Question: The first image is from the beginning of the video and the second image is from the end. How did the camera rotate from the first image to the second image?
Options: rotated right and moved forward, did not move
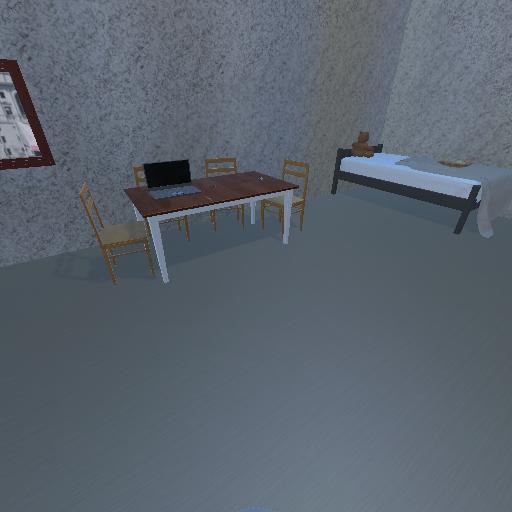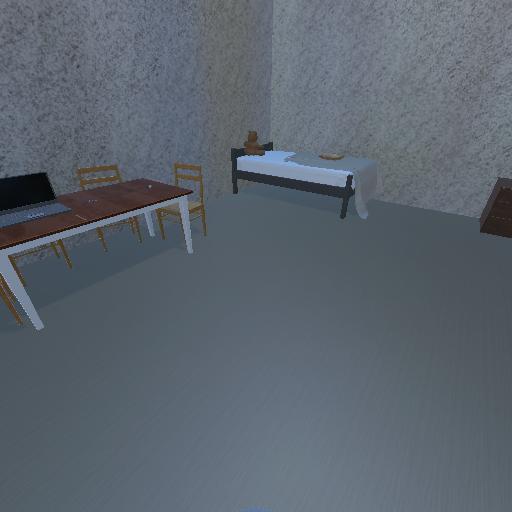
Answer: rotated right and moved forward